Question: I use Xcode 6.3 beta4 with SDK 6.4 and Target 7.1.
Running a simple line like the following on an iOS 7.1 Simulator or Device raises an error:
'''
let alert = UIAlertController(title: "title", message: "message", preferredStyle: .Alert)
'''
The error is:
'''
EXC_BAD_ACCESS code=1
'''
The error does not occur when I run in an iOS 8.4 Simulator.
There seems to be a conflict caused by different SDK versions.
'EXC_BAD_ACCESS code=1'
Edit: Xcode shows me:

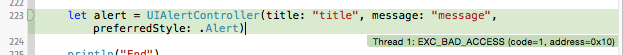
Answer: 'UIAlertView' in has been replaced with 'UIAlertController' in .
What I will suggest you is to do as follows in order to resolve compatiblity issues
'''
if objc_getClass("UIAlertController") != nil {
println("UIAlertController can be instantiated")
//make and use a UIAlertController
}
else {
println("UIAlertController can NOT be instantiated")
//make and use a UIAlertView
}
'''